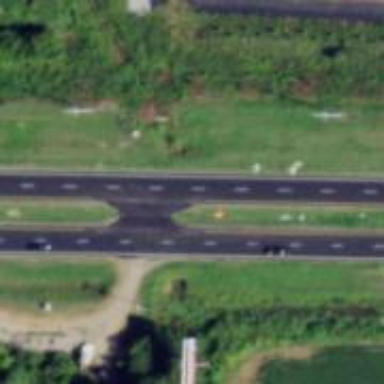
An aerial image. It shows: Trunk link highway.